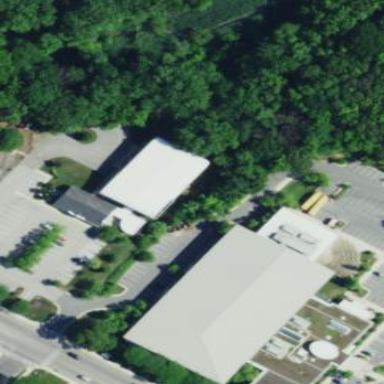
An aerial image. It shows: Public school building.